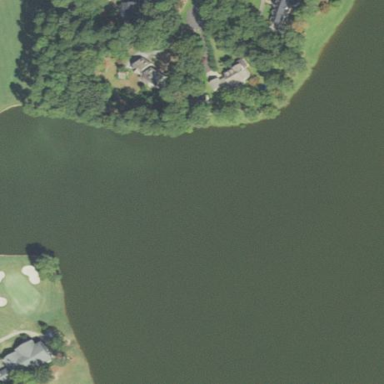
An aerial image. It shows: Water hazard in golf course. The hazard is natural water feature.